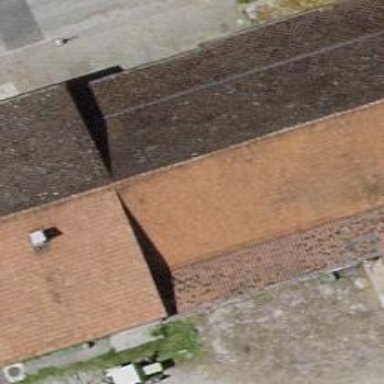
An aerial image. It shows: Farm building.